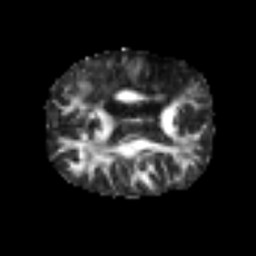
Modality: FA
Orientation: axial
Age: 49
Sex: male
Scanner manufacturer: siemens
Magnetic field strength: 3 T
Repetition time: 6.1 s
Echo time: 0.101 s